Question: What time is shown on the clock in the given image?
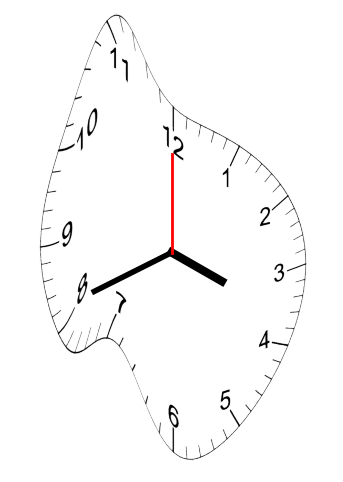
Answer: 03:41:00